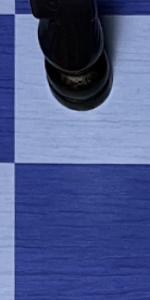
Label: Empty